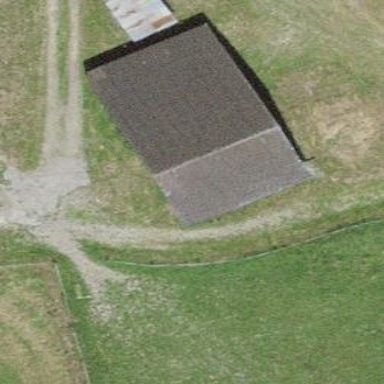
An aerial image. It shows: Rural barn.